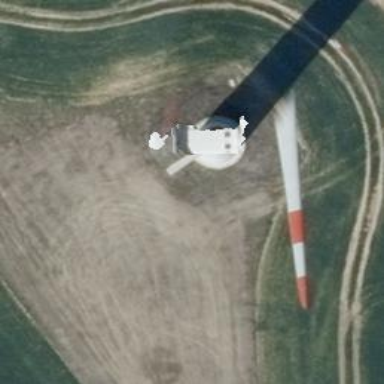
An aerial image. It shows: Wind generator powered by Vestas horizontal axis wind turbine.